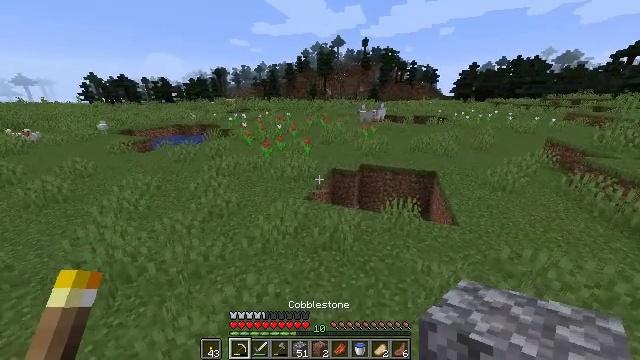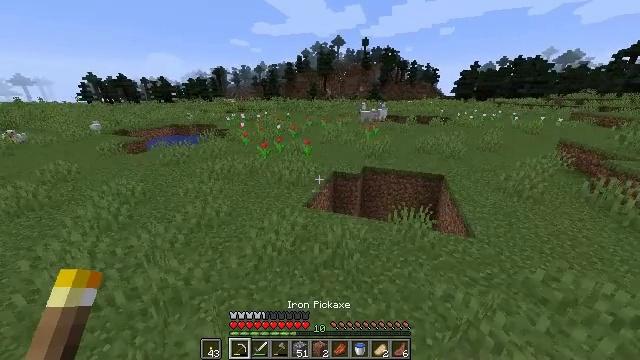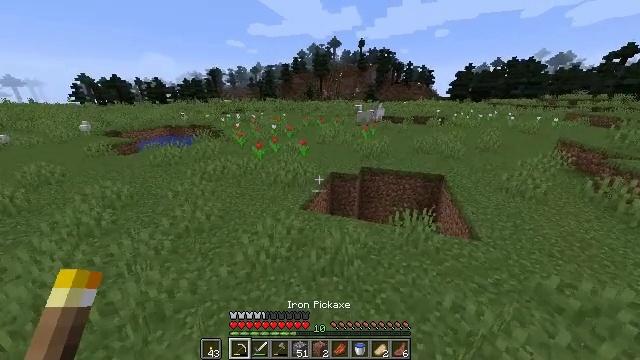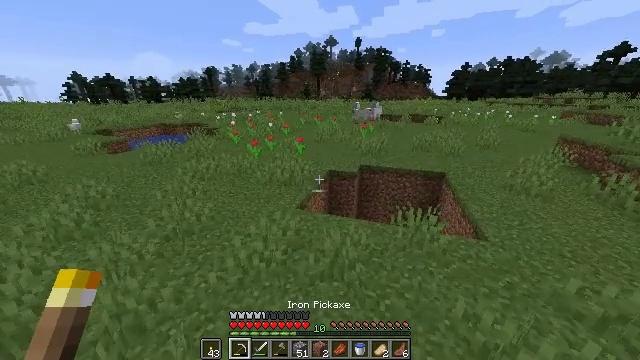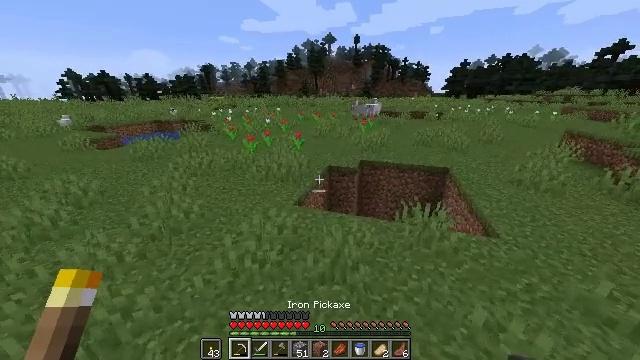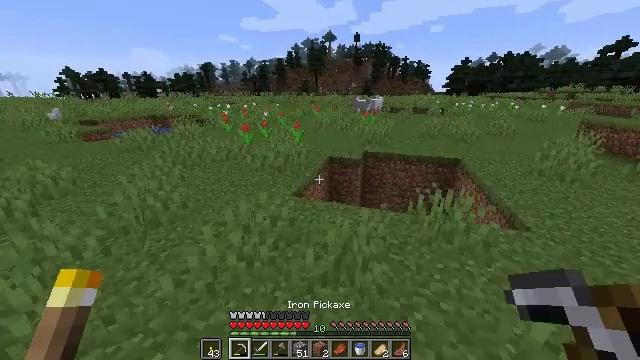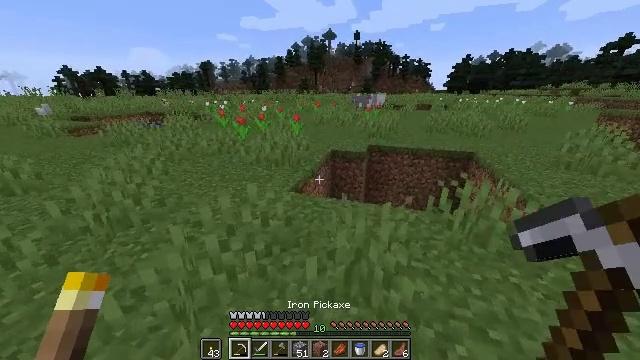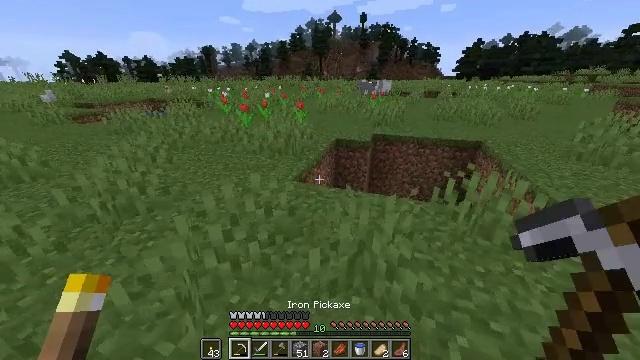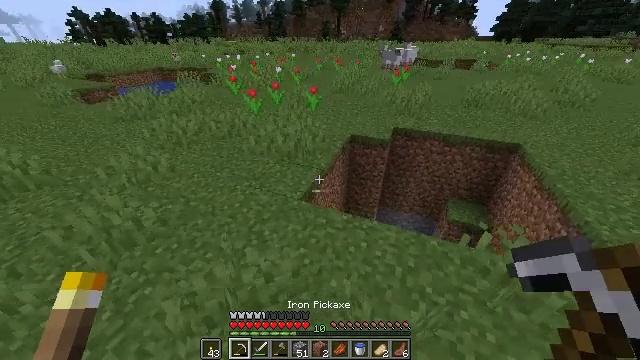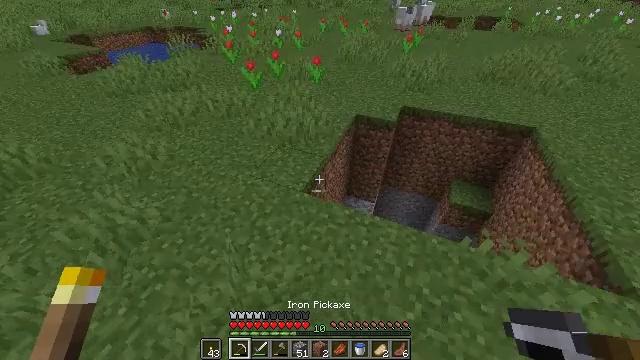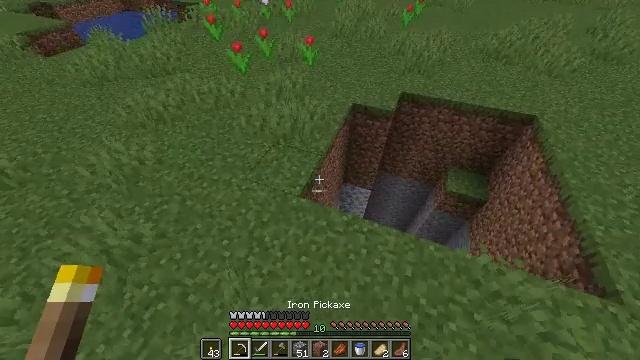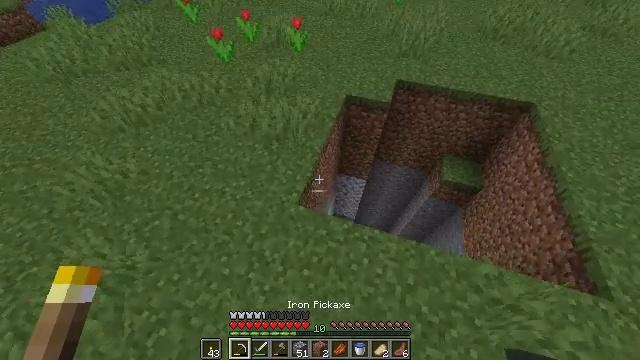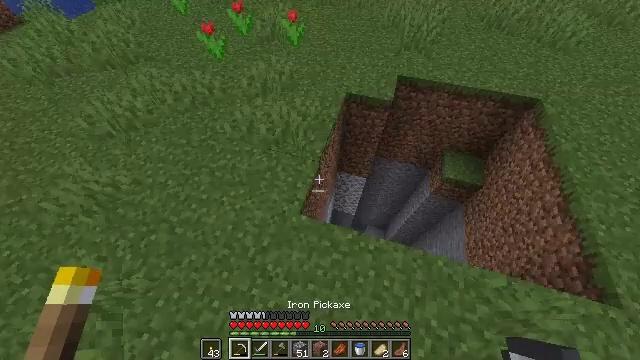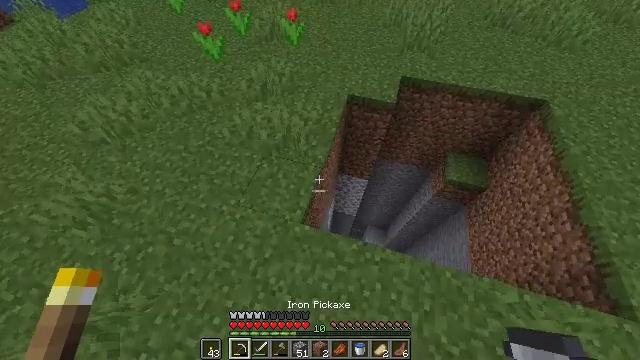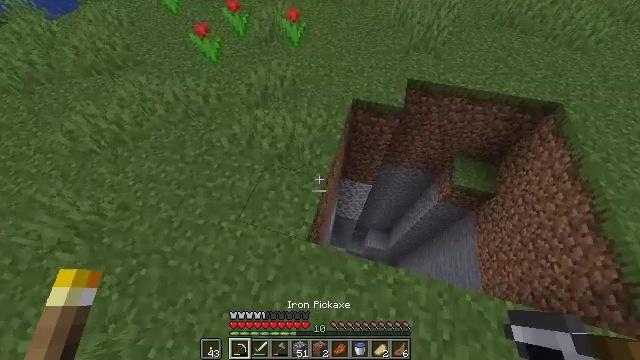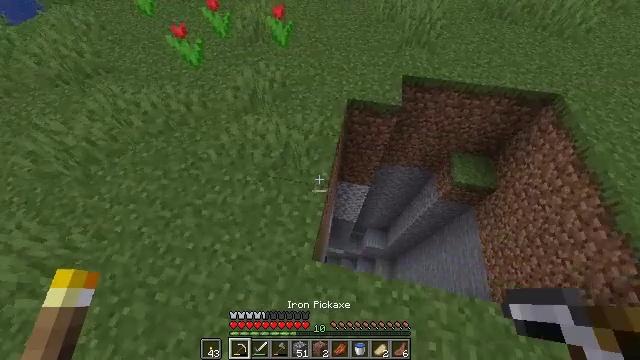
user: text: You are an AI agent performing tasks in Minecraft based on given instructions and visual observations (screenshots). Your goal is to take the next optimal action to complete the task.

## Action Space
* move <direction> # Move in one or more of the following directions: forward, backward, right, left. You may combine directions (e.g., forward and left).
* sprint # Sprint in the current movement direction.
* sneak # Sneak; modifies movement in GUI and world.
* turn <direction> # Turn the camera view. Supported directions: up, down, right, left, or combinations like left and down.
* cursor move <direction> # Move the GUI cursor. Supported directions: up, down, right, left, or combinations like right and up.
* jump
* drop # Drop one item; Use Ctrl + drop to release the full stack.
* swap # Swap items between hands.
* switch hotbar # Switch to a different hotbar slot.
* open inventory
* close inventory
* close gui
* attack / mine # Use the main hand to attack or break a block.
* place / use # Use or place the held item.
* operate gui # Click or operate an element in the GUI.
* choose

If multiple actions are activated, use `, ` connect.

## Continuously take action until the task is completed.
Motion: motion action
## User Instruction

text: Destroy the spruce leaves to get sticks and saplings.
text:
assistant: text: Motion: move forward, jump, switch to hotbar 1
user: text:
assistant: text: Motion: move forward, jump, switch to hotbar 1
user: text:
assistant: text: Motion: move forward, jump
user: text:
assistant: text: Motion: move forward, jump
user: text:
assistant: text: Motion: move forward, jump
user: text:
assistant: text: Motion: move forward, jump
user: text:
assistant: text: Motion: move forward, turn left and down, jump
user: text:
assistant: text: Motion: move forward and move left, turn left and down, jump
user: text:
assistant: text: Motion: move forward and move left, turn down, jump
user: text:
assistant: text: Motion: move forward and move left, turn right and down, jump
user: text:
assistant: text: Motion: move forward and move left, turn right and down, jump
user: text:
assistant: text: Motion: move forward and move left, turn right and down, jump
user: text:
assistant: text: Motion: move forward and move left, jump
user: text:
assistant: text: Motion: move forward and move left, jump
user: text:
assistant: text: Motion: move forward and move left, turn right, jump
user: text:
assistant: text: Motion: move forward and move left, turn right, jump
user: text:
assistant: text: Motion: move forward, turn right, jump
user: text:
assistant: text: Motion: move forward, turn right, jump
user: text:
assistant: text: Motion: move forward, turn right, jump
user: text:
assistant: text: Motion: move forward, turn right and down
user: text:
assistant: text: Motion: sneak, turn right and down
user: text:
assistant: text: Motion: sneak, turn right
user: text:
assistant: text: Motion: sneak, turn right
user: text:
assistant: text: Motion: move forward, sneak, turn right
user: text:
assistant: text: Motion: move forward, sneak, turn right
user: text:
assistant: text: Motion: move forward, sneak, turn right and up
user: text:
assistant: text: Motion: move forward, sneak, turn left and up
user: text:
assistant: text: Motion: move forward, sneak, turn left and up
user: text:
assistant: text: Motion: move forward, sneak, turn left and up
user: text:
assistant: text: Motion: move forward, sneak, turn left and up